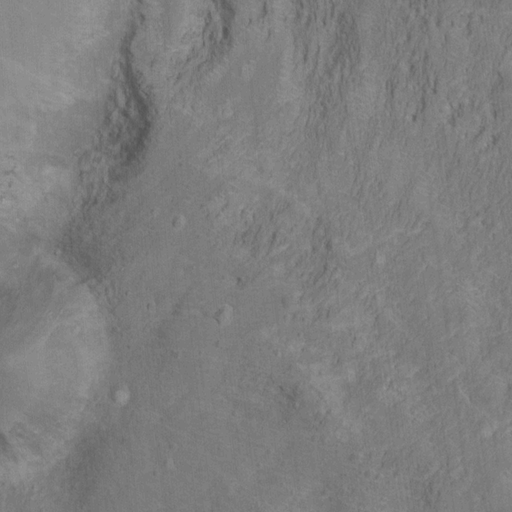
Classes present: Background